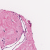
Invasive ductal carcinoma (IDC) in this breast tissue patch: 0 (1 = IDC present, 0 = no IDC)